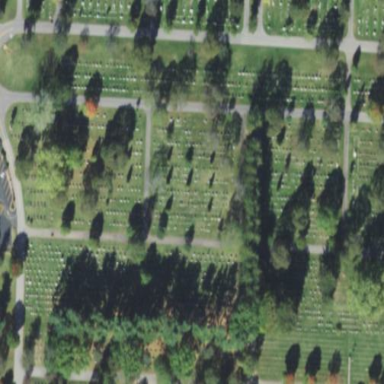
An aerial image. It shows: Historic memorial located in graveyard.